Question: images and citations comes from:
<URL>
Let's consider a simple program:

'cumul-fence' is defined as:
'''
cumul-fence := A-cumul(strong-fence po-rel) wmb
A-cumul(r) := rfe';r
'''
In the linked publication in 3.2.3 it is written that '(b, e) prop'. From that we can conclude that '(c, d) cumul-fence'.
So, let's see:
'''
po-rel = {(c,d)}
strong-fence = {(a,b),(e,f)}
wmb = {}
rfe = {(d,e)}
rfe' = {(d,d), (d,e), (e,e)} <- reflexive closure of rfe.
A-cumul({(a,b),(e,f),(c,d)}) = {(d,d), (d,e), (e,e)};{(a,b),(e,f),(c,d)} = {(d,f), (e,f)}
cumul-fence = {(d,f), (e,f)}
'''
so, as we can see '(c,d)' is not in 'cumul-fence'. Can someone explain me where my reasoning is incorrect?
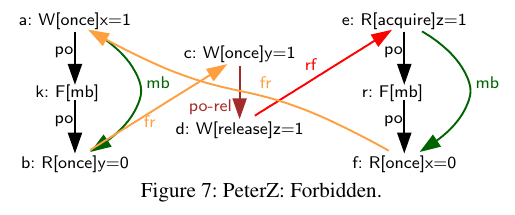
Answer: 'rfe'', the <URL> of 'rfe', is
'''
{(d,e), (a, a), (b, b), (c, c), (d, d), (e, e), (f, f), (k, k), (r, r)}
'''
since the set of nodes is '{a, b, c, d, e, f, k, r}'.
From there, 'cumul-fence' is '{(d, f), (a, b), (c, d), (e, f)}'.